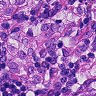
Metastatic tissue present: yes